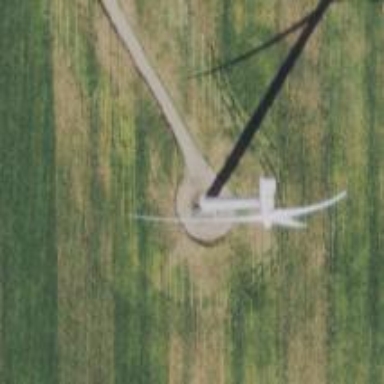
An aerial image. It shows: Wind generator powered by wind. The generator type is horizontal axis and it uses wind turbines.